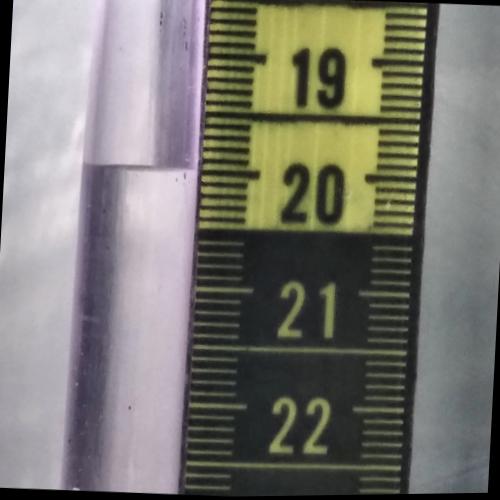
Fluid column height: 20.0 cm